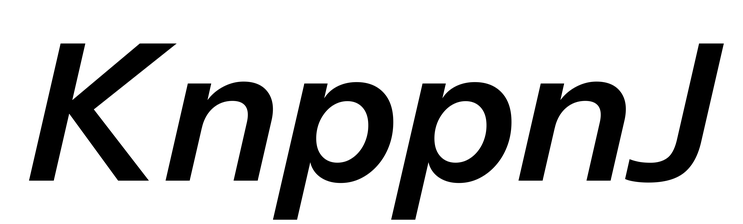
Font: InstrumentSans-Italic_SemiBold_Italic